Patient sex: M
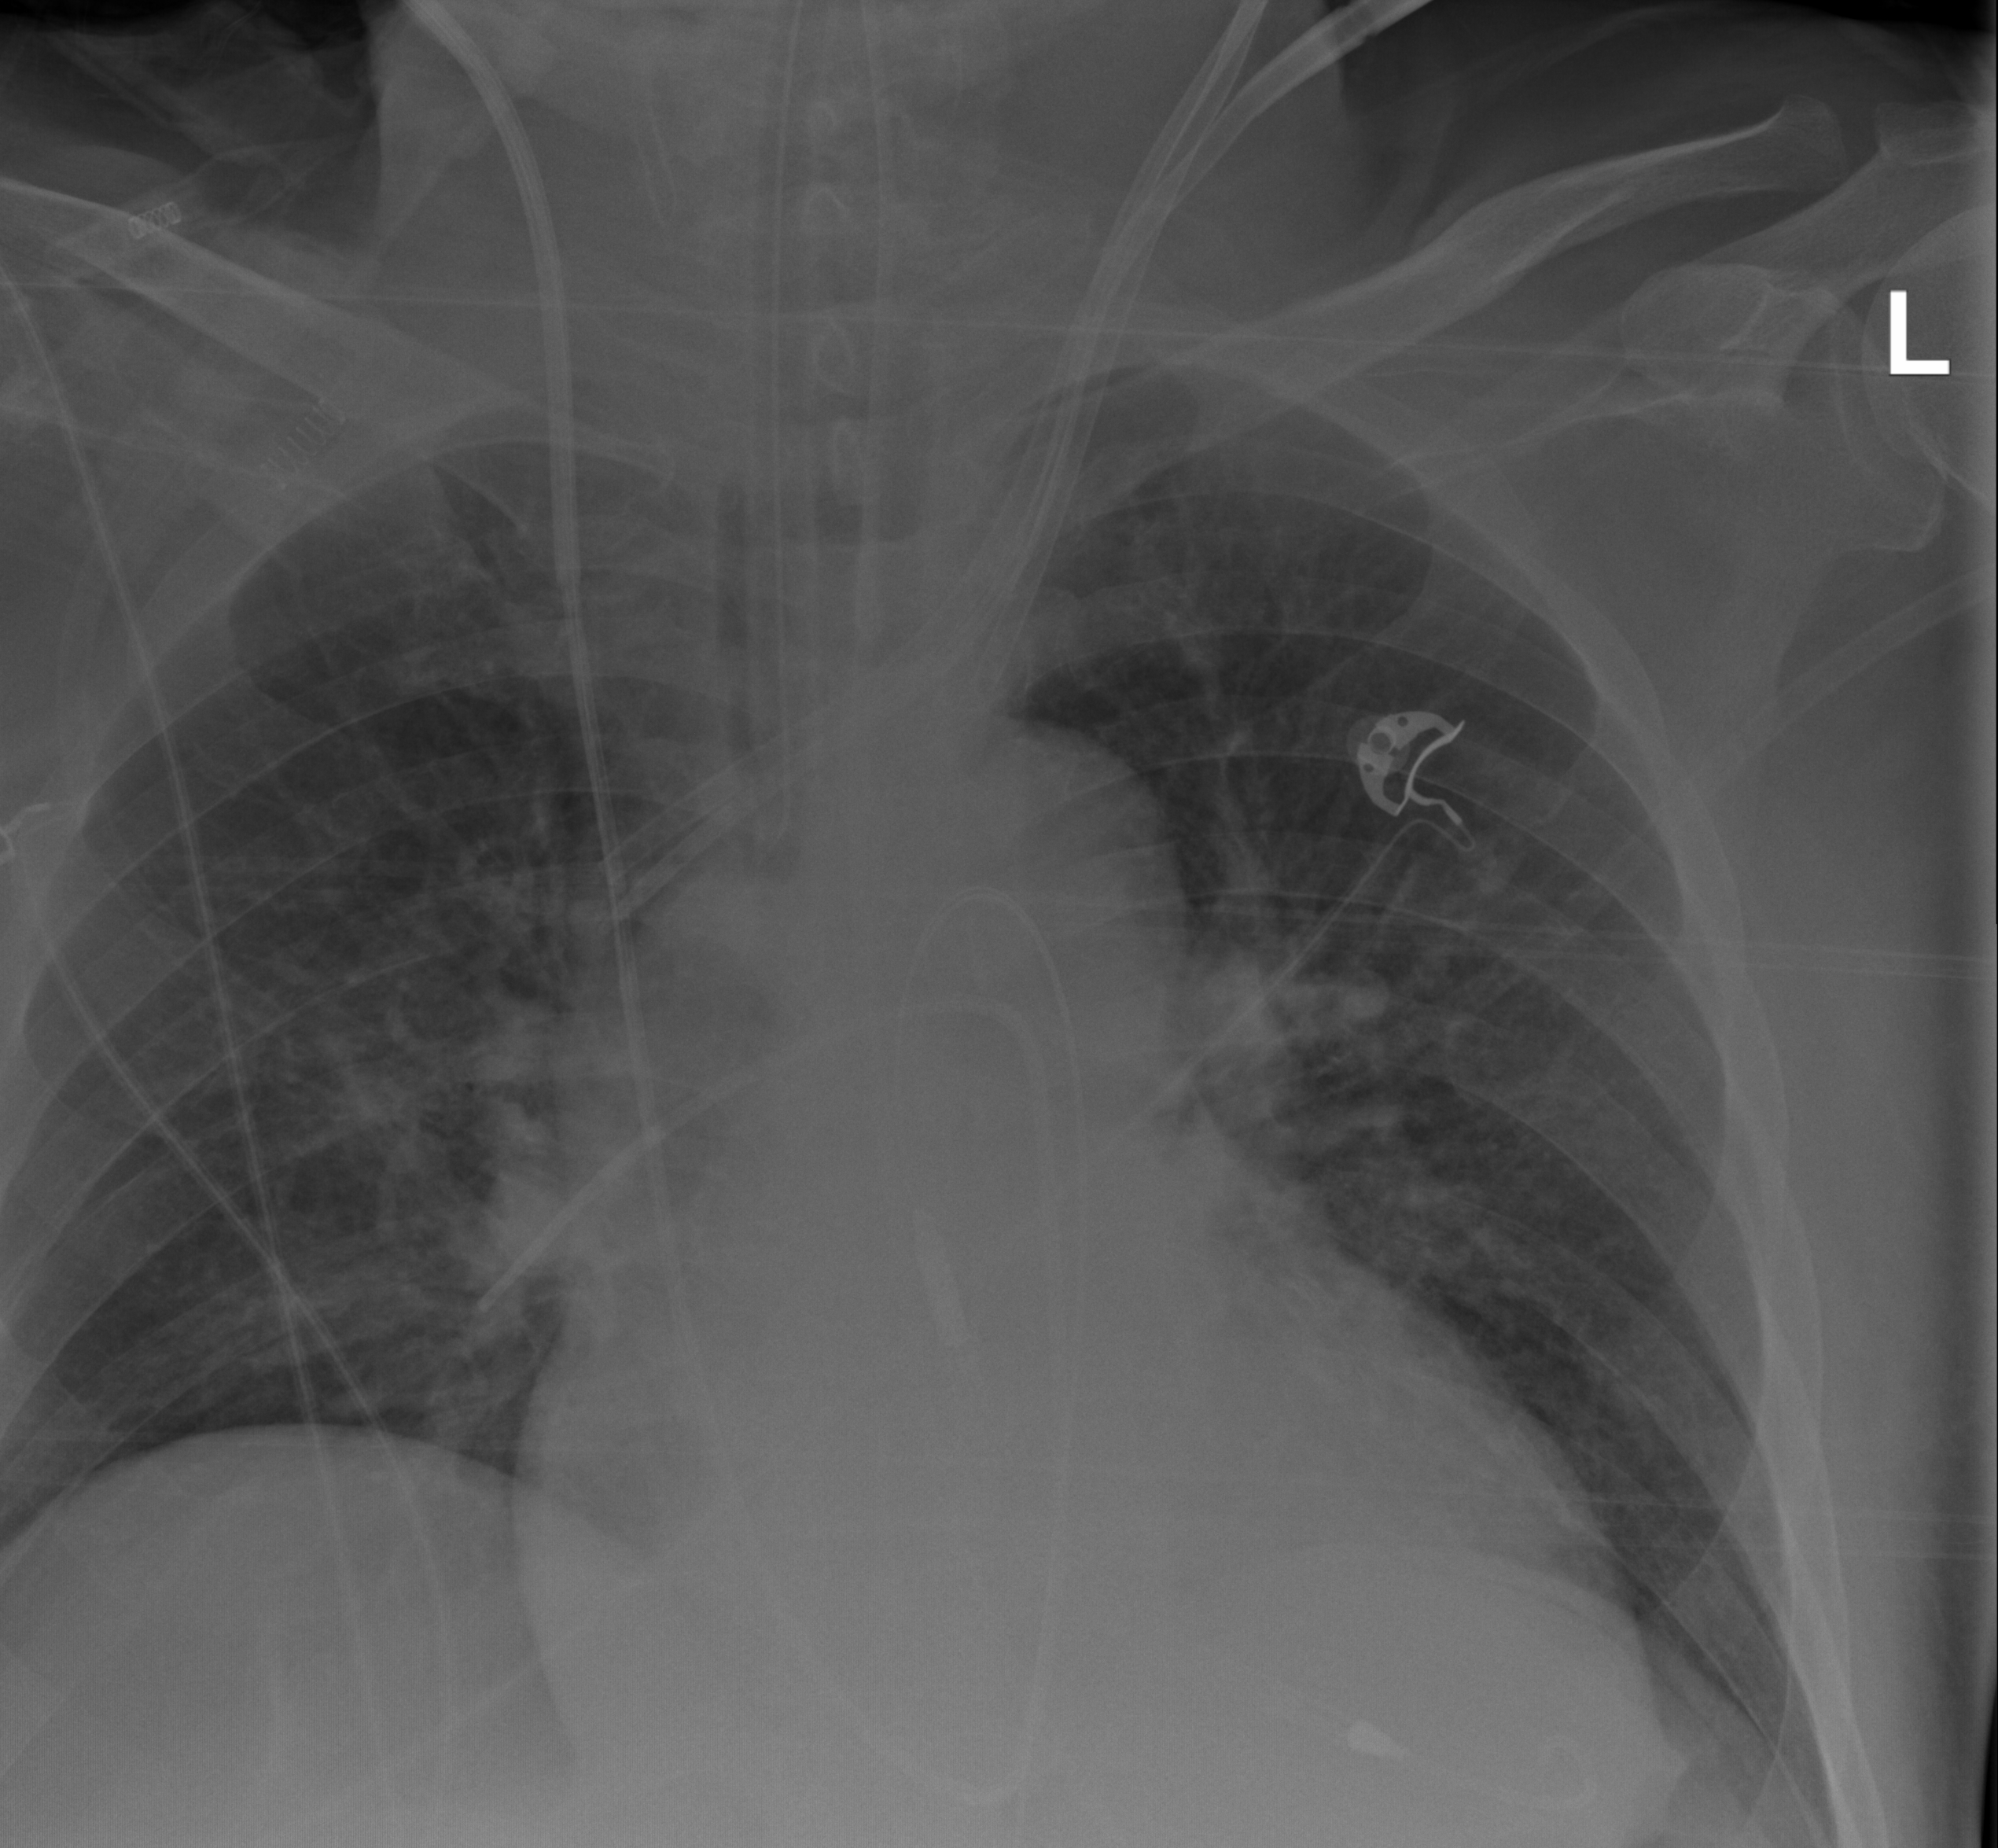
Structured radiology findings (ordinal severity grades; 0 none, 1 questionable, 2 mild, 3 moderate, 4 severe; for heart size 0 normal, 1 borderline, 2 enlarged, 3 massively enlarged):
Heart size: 2
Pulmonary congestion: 2
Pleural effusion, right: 0
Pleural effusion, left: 1
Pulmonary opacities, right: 1
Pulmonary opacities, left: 1
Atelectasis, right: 2
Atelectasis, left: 2